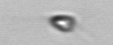
Label: Pyramimonas